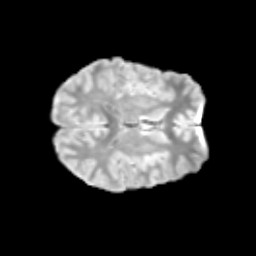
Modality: T2w
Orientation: axial
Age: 13
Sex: male
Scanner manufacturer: siemens
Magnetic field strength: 3 T
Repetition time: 3.8 s
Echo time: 0.07 s